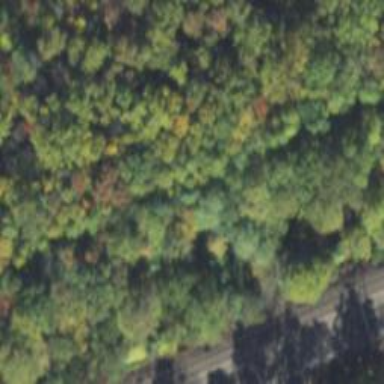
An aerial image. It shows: Abandoned railway with embankment.